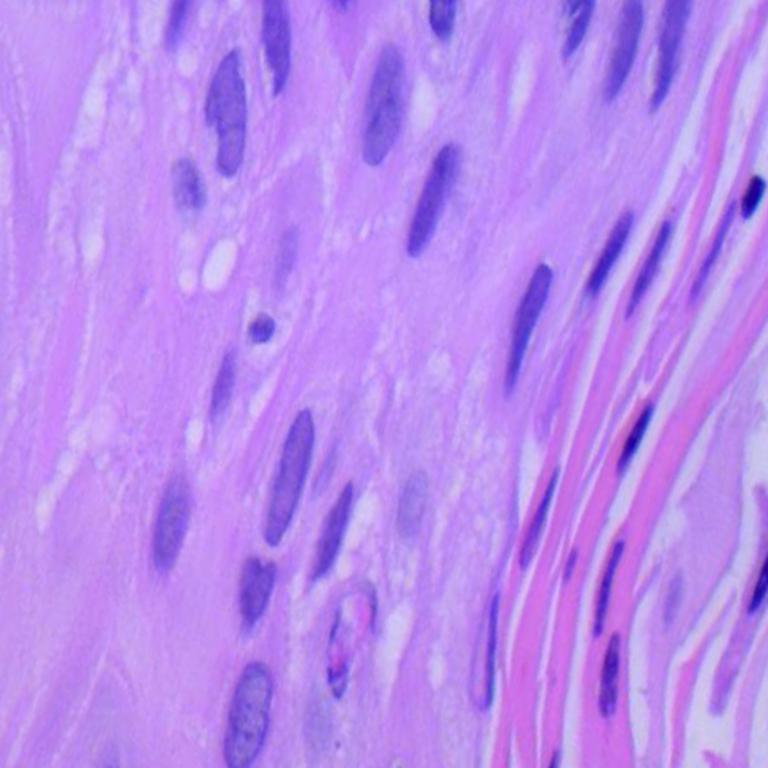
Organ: lung
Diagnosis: squamous carcinomas